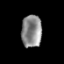
Tissue: prostate
Cell type: Myeloid cells
Senescence score: 0.2461
Nuclear area (px): 646
Mean DAPI intensity: 139.15